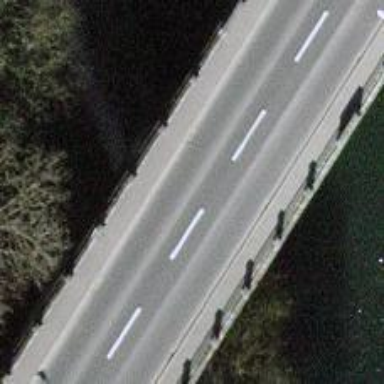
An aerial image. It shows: Sidewalk bridge over footway road.